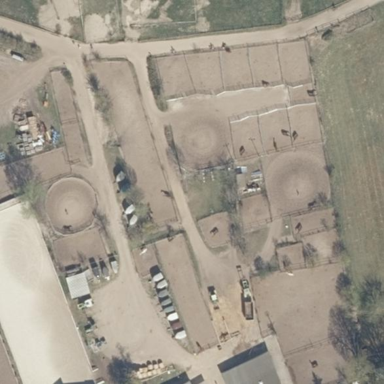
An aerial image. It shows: Equestrian pitch for leisure land activities.